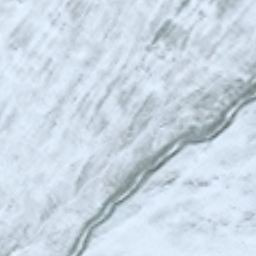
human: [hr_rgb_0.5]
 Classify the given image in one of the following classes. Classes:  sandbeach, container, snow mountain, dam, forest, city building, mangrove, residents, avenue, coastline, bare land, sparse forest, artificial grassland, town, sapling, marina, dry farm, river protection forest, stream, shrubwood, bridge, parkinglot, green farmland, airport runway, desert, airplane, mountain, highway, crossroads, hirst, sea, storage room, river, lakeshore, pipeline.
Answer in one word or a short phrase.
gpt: snow mountain